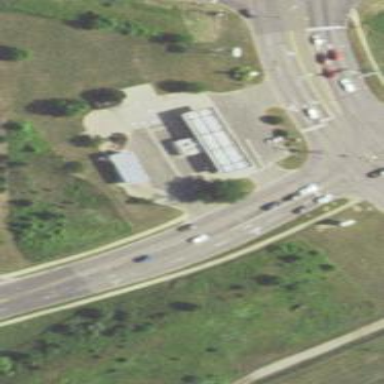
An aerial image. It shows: Convenience shop.